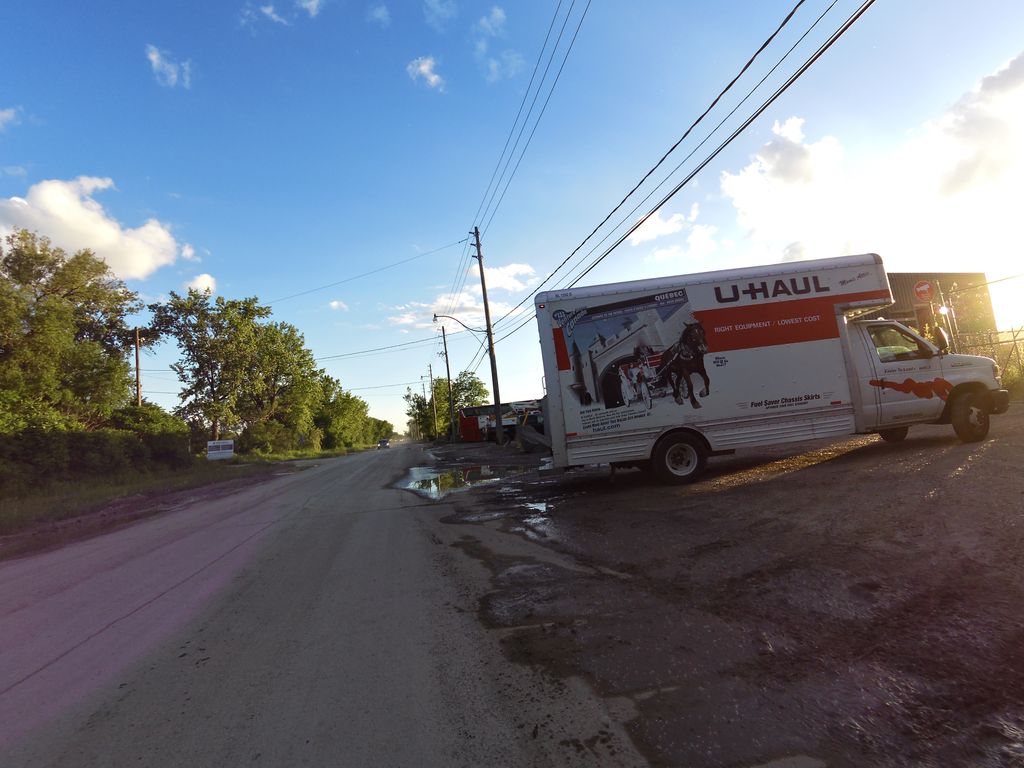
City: toronto